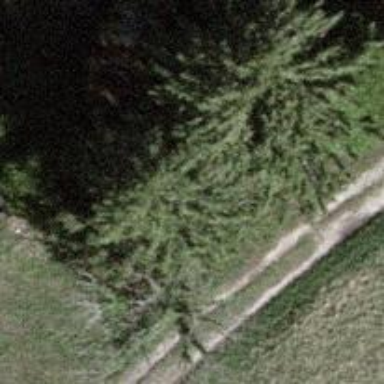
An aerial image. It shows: Evergreen tree with needle-leaved leaves.